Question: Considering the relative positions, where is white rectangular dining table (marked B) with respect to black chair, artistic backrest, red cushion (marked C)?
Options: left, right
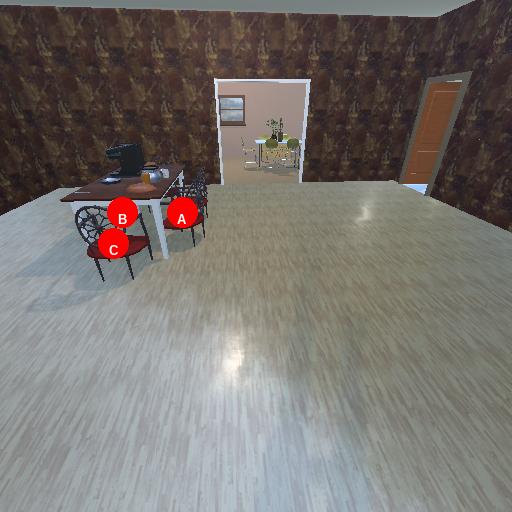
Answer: left